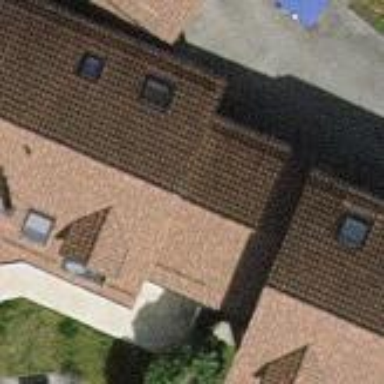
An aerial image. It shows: Simple house.